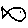
Label: fish